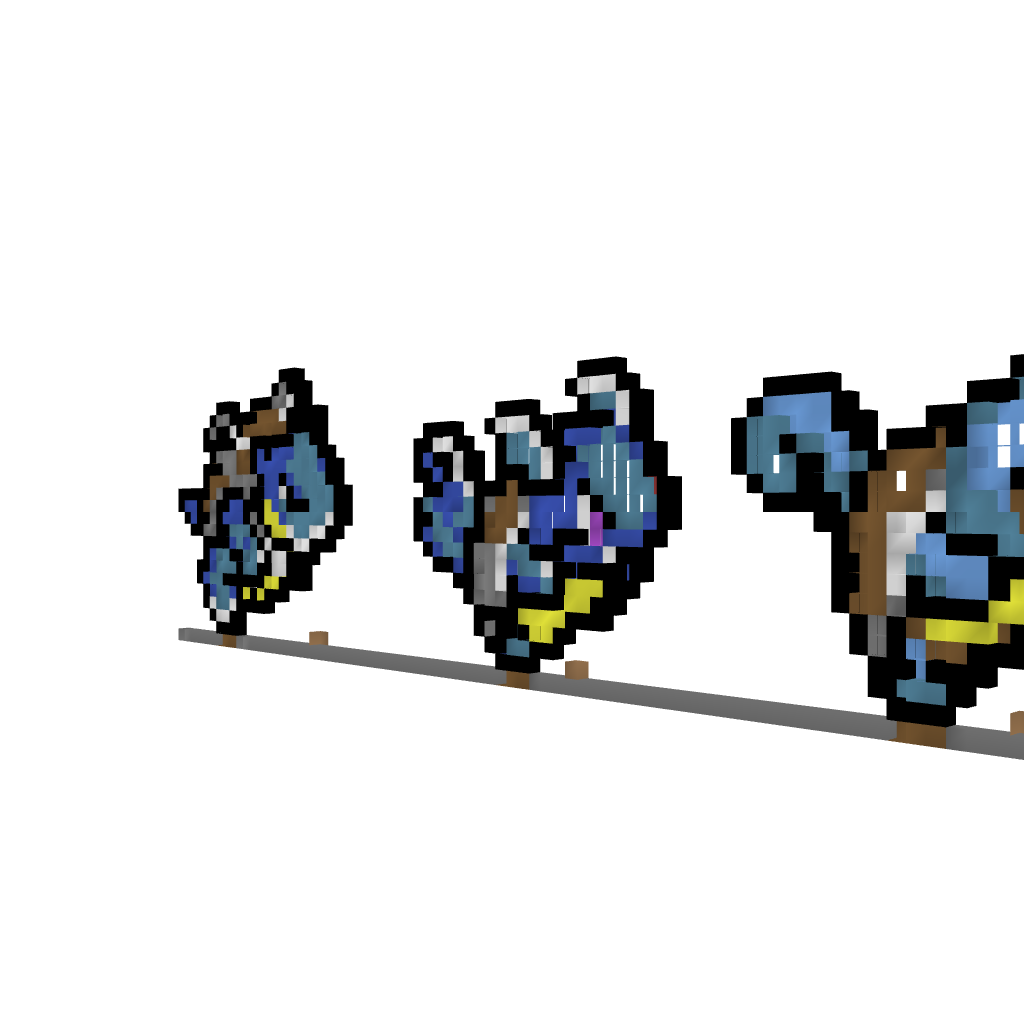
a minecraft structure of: Squirtle Wartortle and Blastoise Pixel Art bad low quality